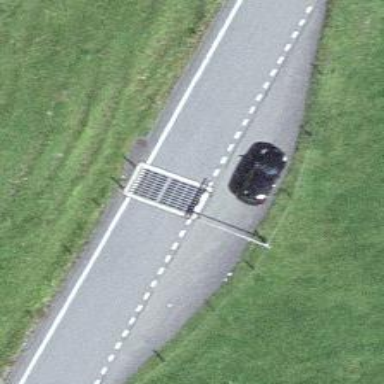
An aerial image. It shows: Cattle grid.